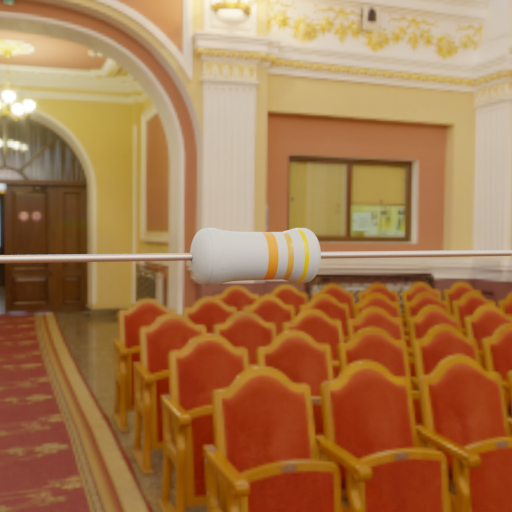
Resistor colour bands (in order): orange, gold, yellow